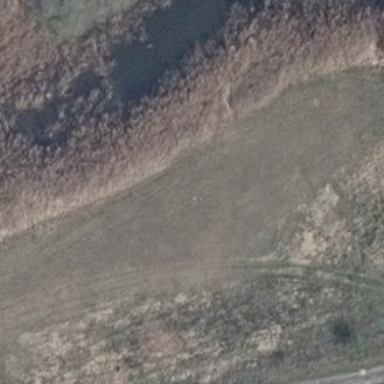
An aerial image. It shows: Reedbed wetland area.